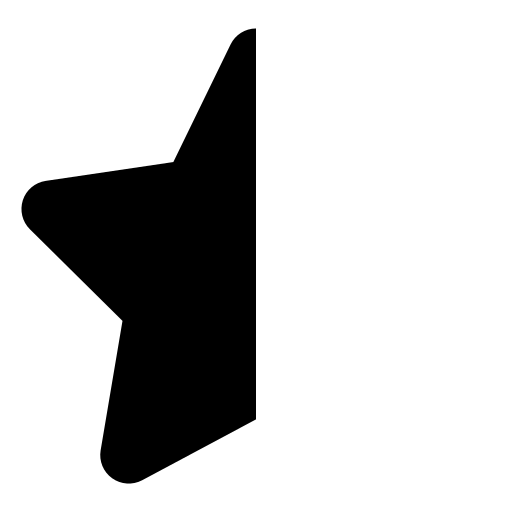
Tags: icon, FontAwesome, fa-icon, solid, star, half